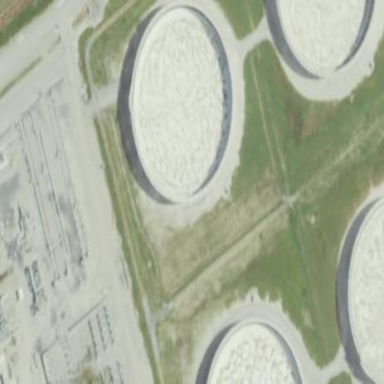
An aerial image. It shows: Storage tank which is man-made and housed in building.